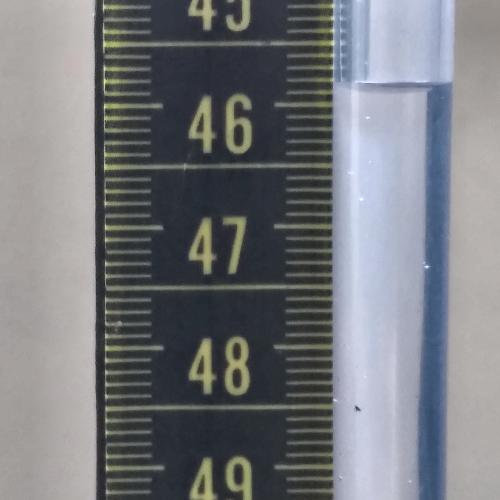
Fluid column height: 45.8 cm